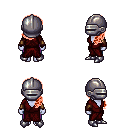
a pixel art fantasy rpg character, female body template, dark elf, purple skin, red robe, magenta pants, red left-swept hairstyle, metal helm, cloth bracers, metal boots, four views (front, back, left, right), 2x2 character sprite sheet, small pixel art, hard edges, no anti-aliasing